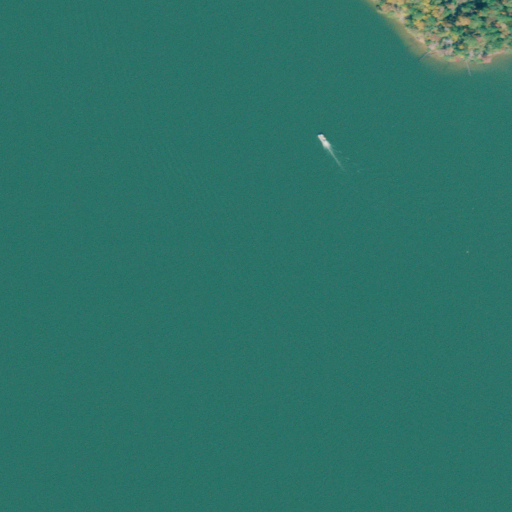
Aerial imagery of island in Georgia named Collins Island (historical) containing open water, deciduous forest, evergreen forest, and herbaceous wetlands